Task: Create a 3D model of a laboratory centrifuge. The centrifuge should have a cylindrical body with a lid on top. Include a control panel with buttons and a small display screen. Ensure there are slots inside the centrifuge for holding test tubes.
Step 545:
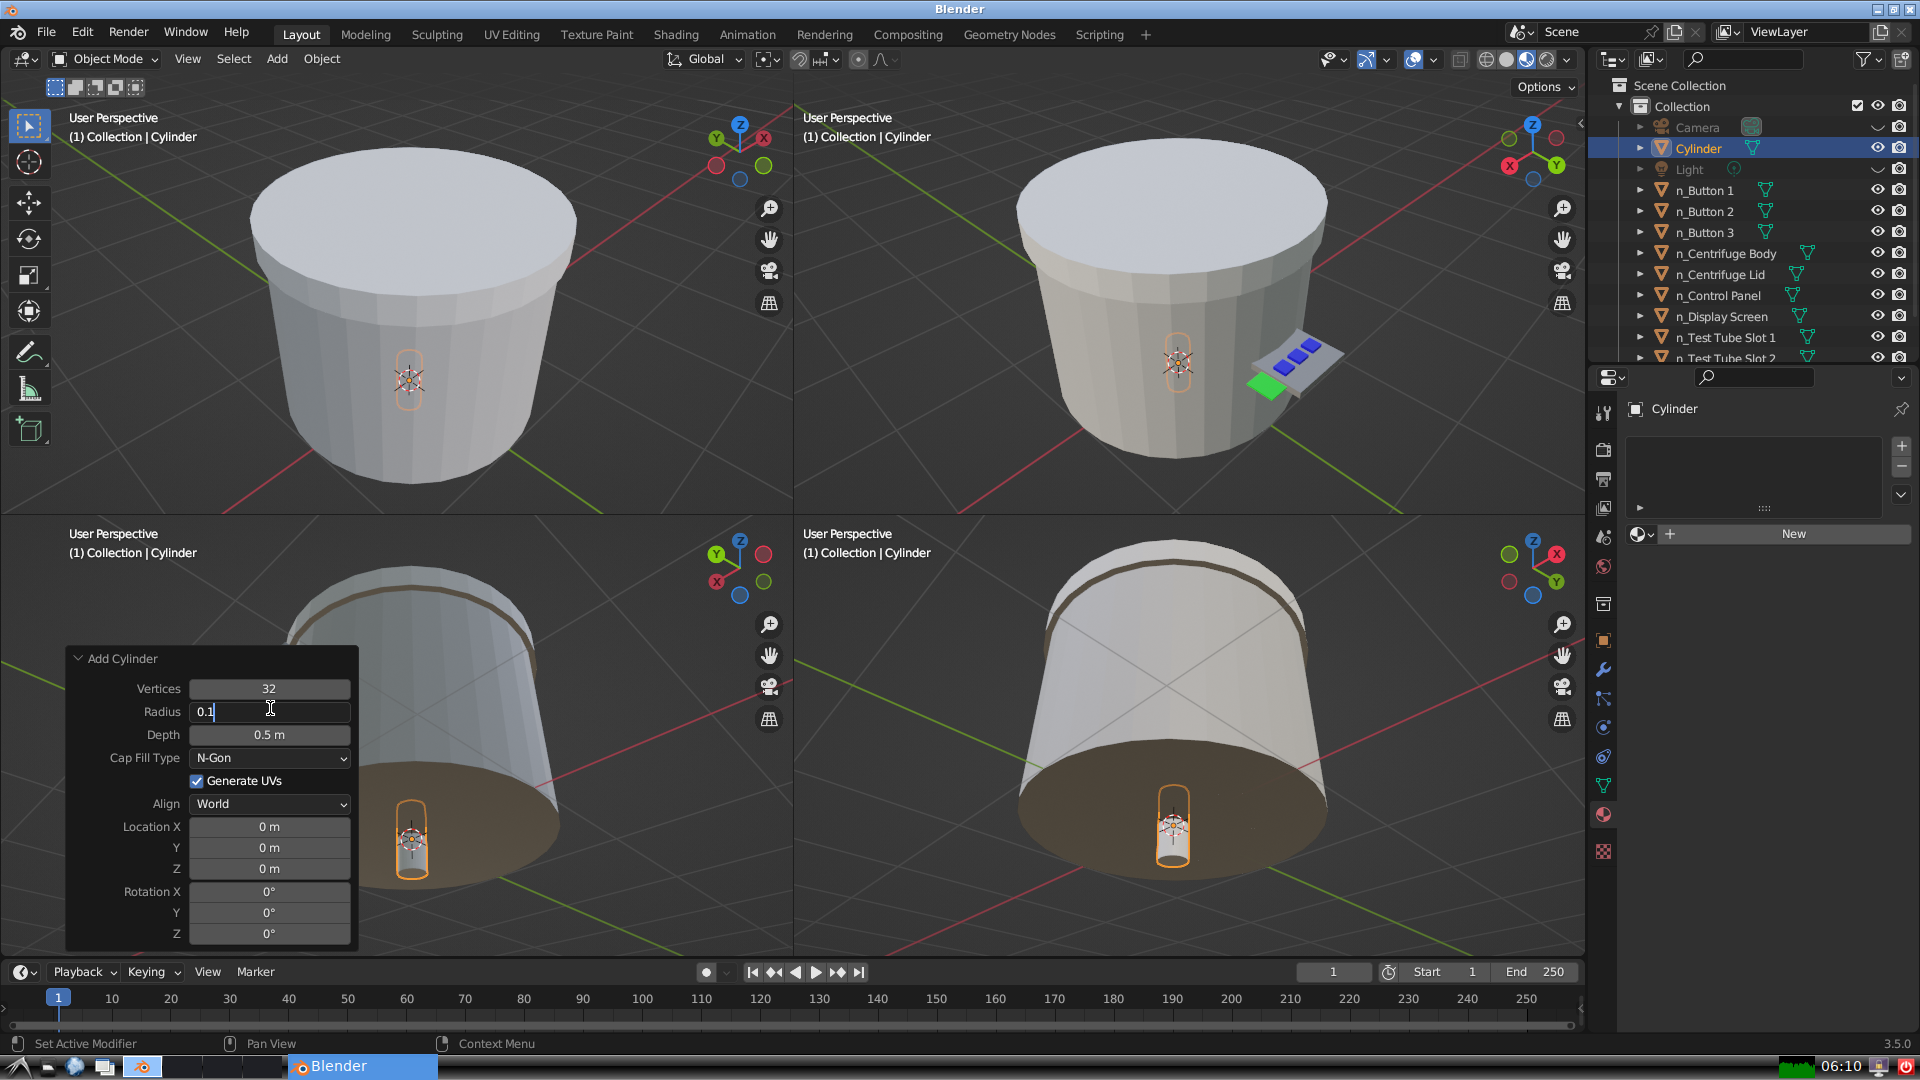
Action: {"key_press": ['Return']}